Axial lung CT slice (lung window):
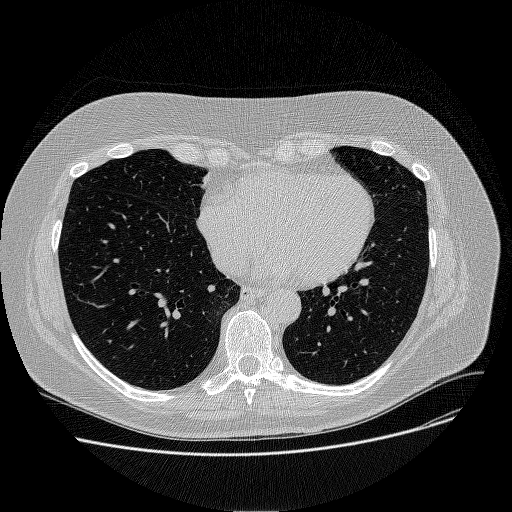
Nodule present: no